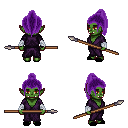
a pixel art fantasy rpg character, female body template, orc, green skin, purple robe, teal pants, purple long topknot hairstyle, white cloth bandages, black slippers, spear, four views (front, back, left, right), 2x2 character sprite sheet, small pixel art, hard edges, no anti-aliasing